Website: crate-barrel
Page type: customer-info-address
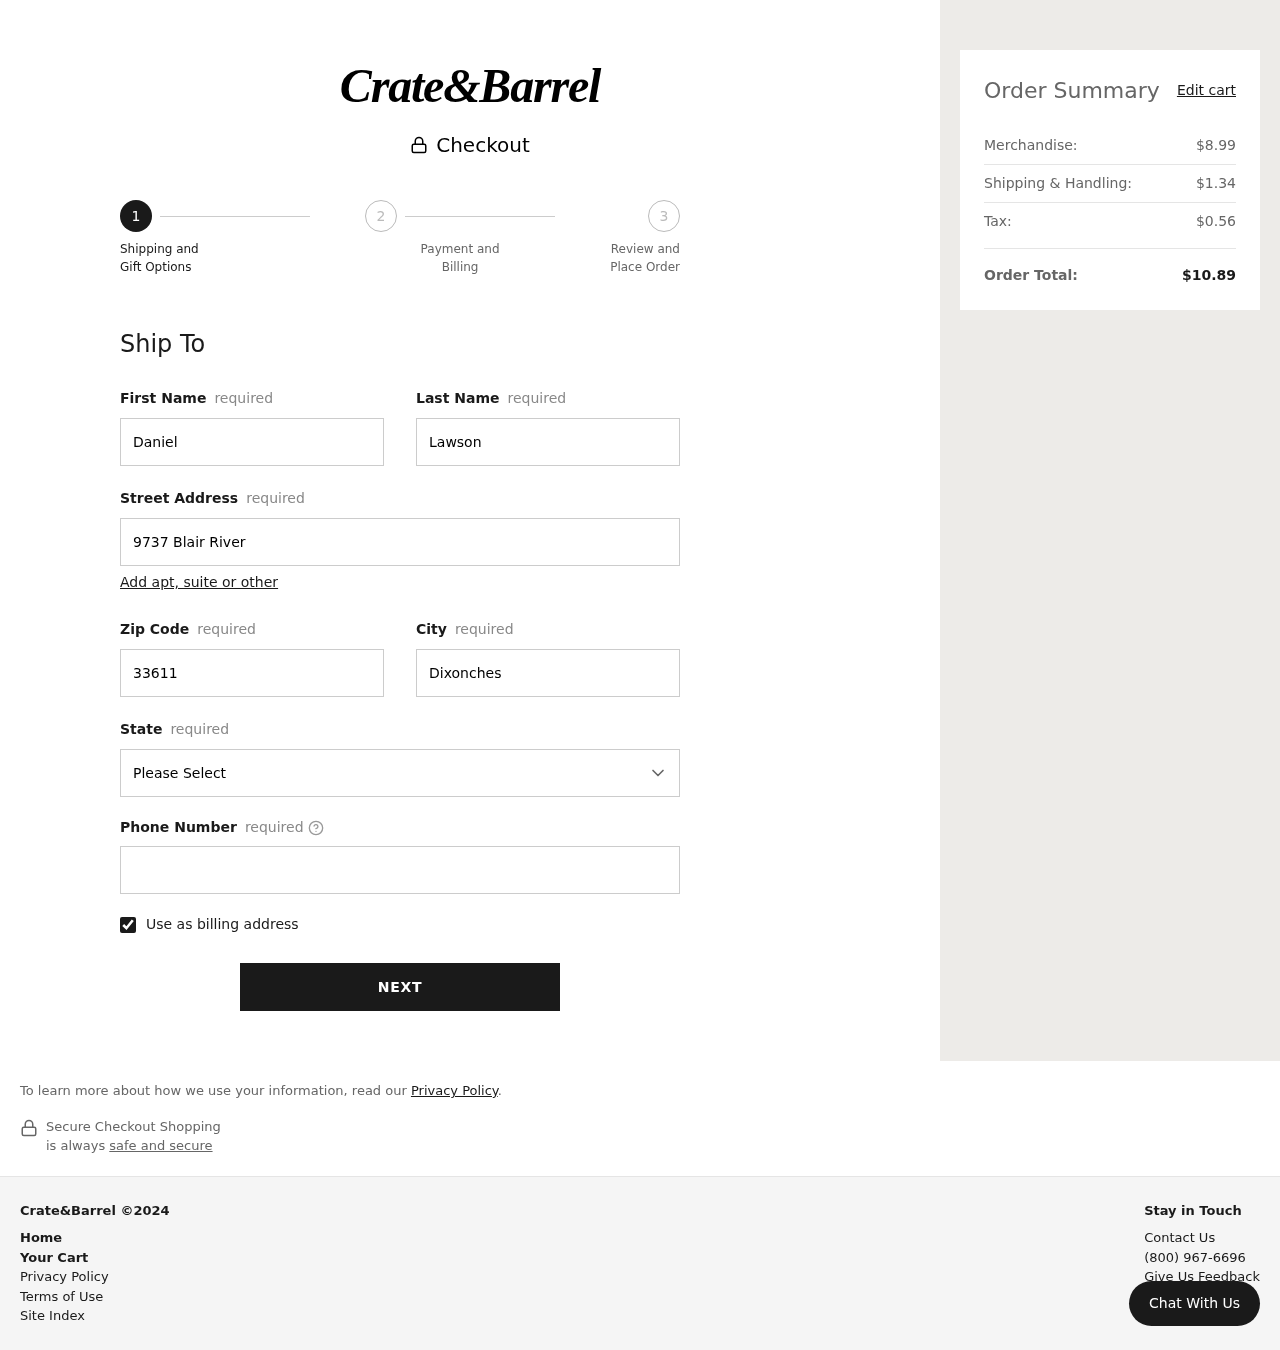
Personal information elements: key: PII_CITY
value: Dixonchester
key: PII_FIRSTNAME
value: Daniel
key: PII_LASTNAME
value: Lawson
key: PII_PHONE
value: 5947008885
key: PII_POSTCODE
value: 33611
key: PII_STATE
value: Maryland
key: PII_STREET
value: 9737 Blair River
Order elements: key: ORDER_SUBTOTAL
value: $8.99
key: ORDER_SHIPPING_COST
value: $1.34
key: ORDER_TAX
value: $0.56
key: ORDER_TOTAL
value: $10.89